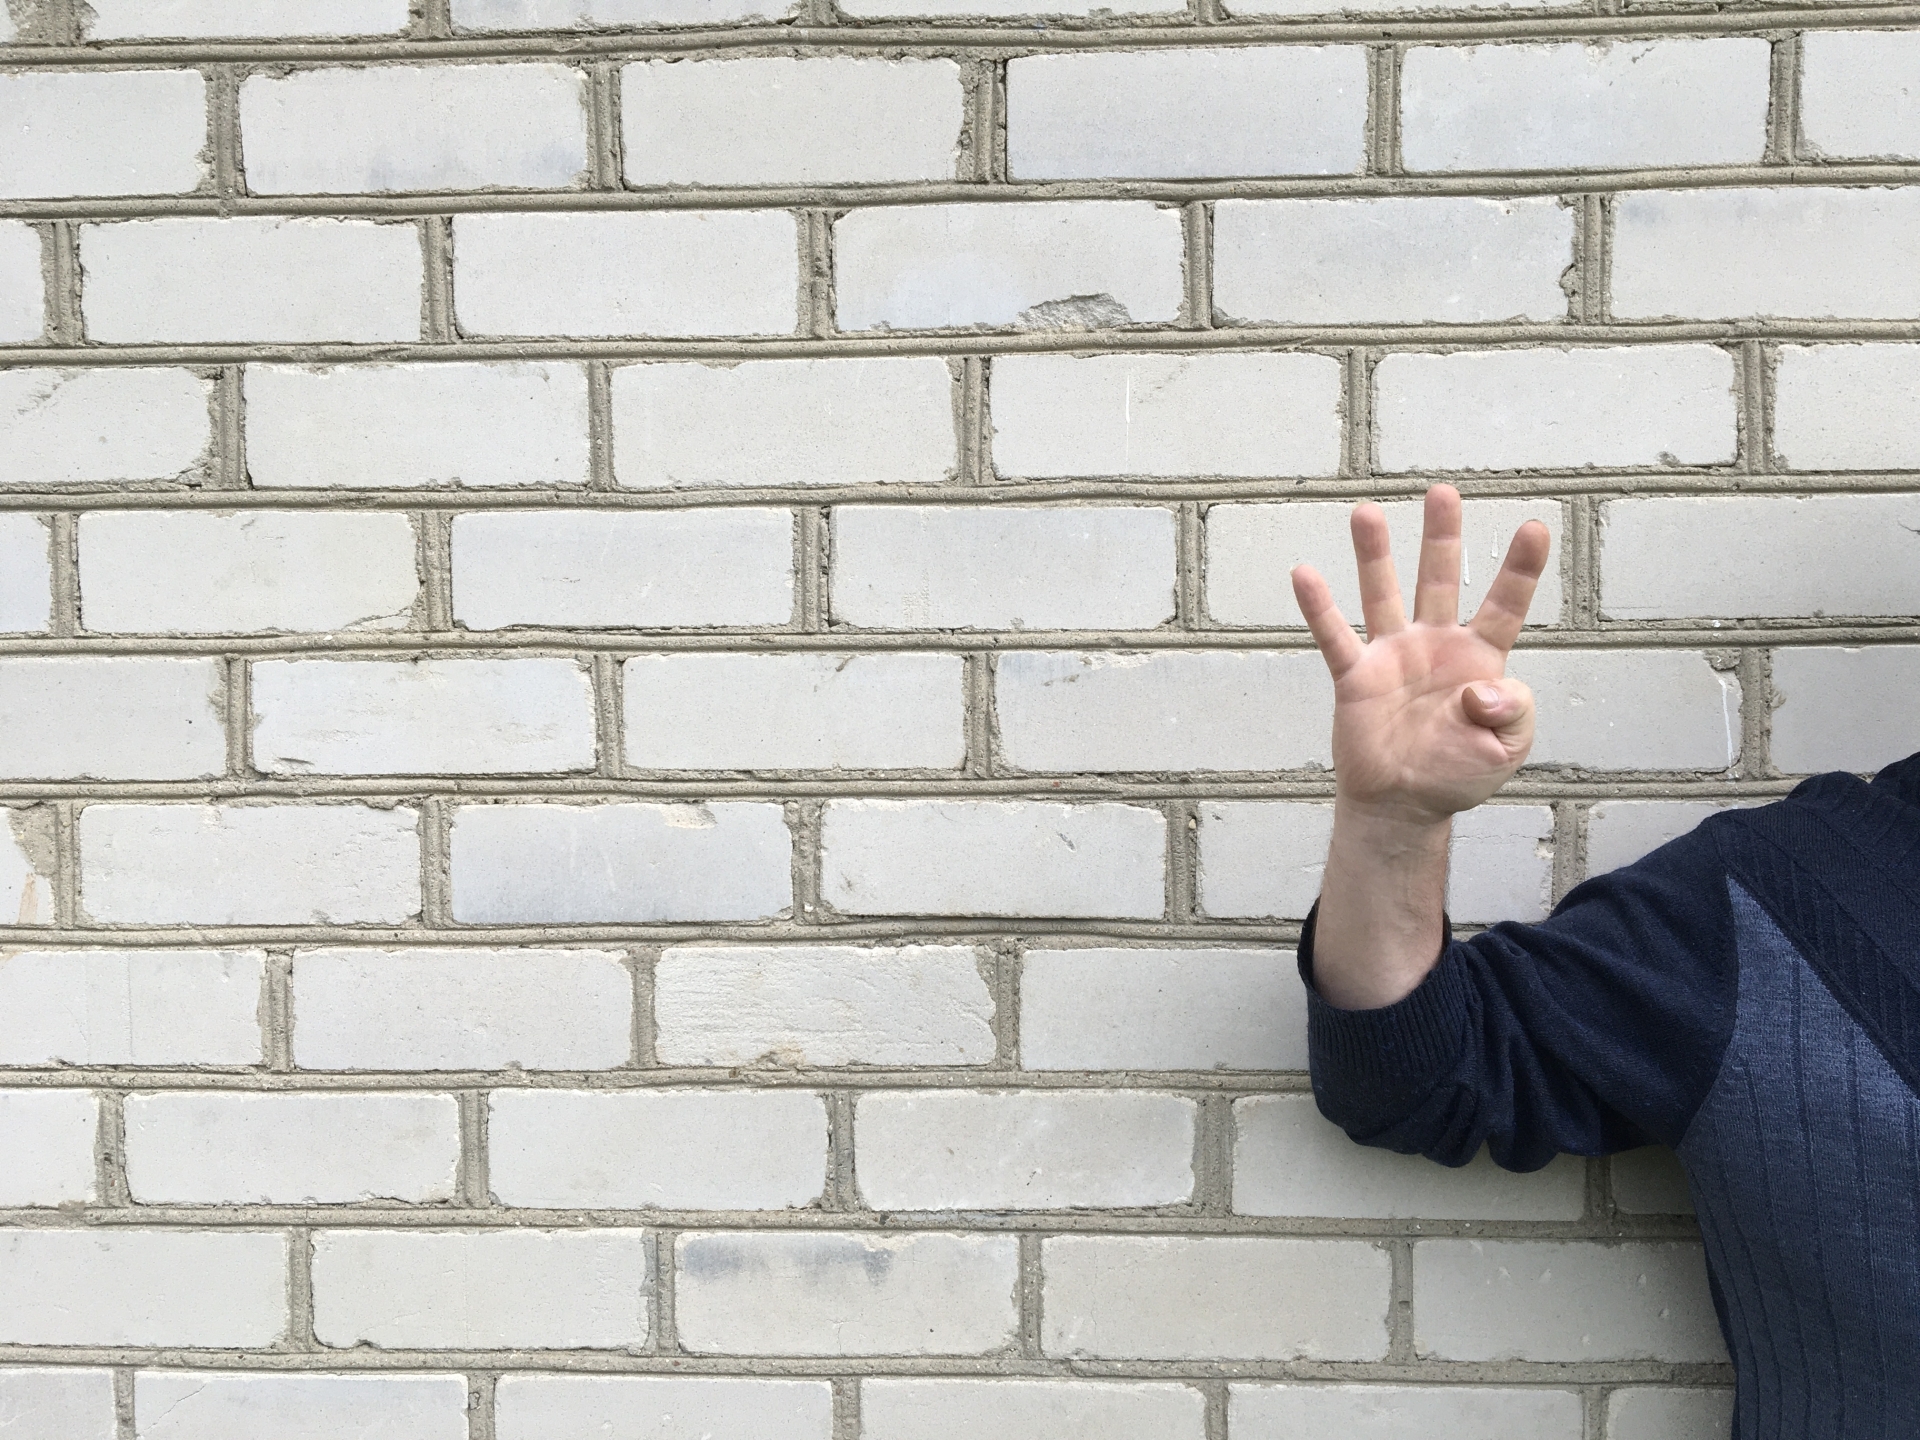
Label: clear